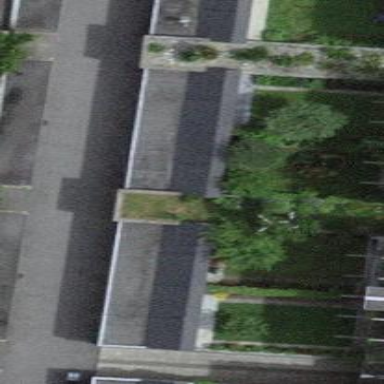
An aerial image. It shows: View of roof of building.